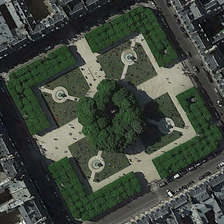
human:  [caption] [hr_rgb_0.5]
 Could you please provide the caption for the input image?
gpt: some gray buildings are around a square square with green trees .

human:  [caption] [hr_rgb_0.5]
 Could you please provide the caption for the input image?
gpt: some gray buildings are around a square square with green trees .

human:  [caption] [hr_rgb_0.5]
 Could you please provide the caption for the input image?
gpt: some gray buildings are around a square square with green trees .

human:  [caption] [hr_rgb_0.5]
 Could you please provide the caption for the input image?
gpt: some gray buildings are around a square square with green trees .

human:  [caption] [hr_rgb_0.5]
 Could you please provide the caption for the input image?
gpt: some gray buildings are around a square square with green trees .